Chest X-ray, PA view. Patient: 44 years old, sex M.
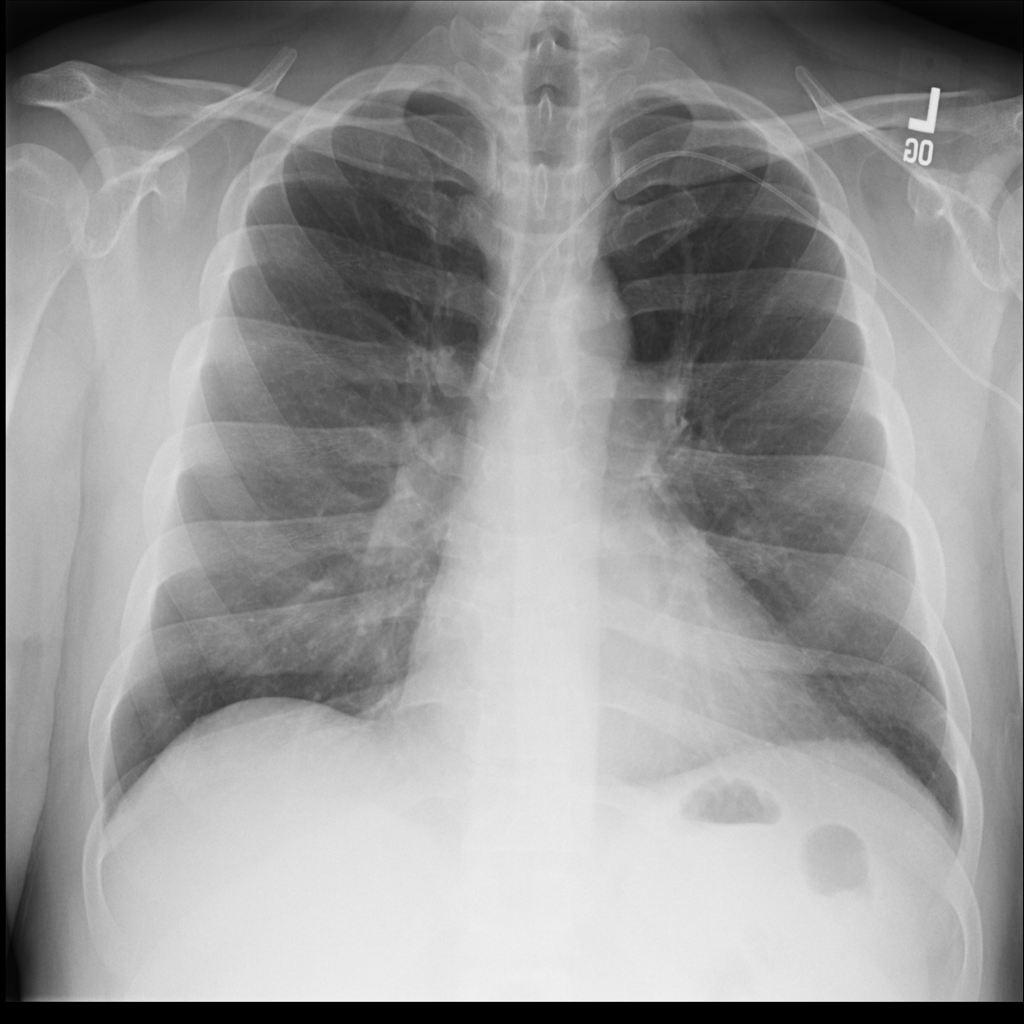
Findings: Atelectasis, Cardiomegaly, Effusion